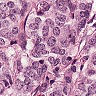
Metastatic tissue present: yes